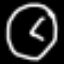
Label: clock